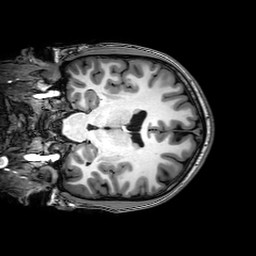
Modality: T1w
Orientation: coronal
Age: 19
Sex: male
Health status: healthy
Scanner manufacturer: philips
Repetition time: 0.00826 s
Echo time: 0.00381 s